Interaction volume radius: 5 \u00c5
Interaction volume height: 15 \u00c5
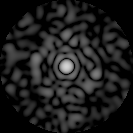
Disorder parameter: 0.8322